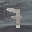
Label: 7